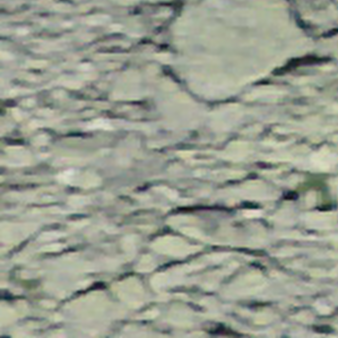
Label: other